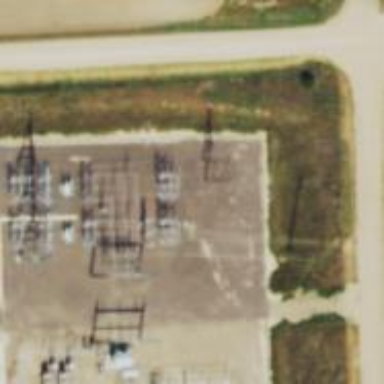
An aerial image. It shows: H-frame designed tower for power lines.